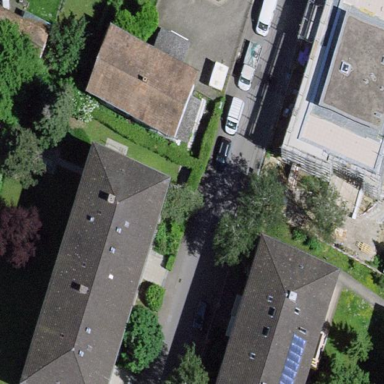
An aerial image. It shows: Simple and straightforward house.